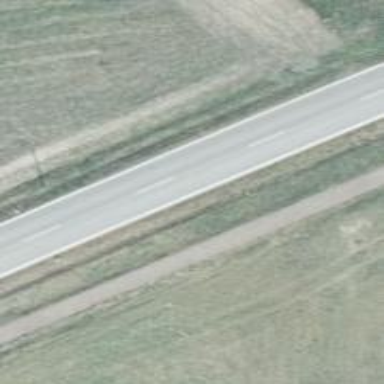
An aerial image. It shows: Secondary road with asphalt surface.